Field crop: maize
Growth stage: 2
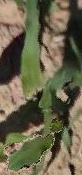
Species: maize